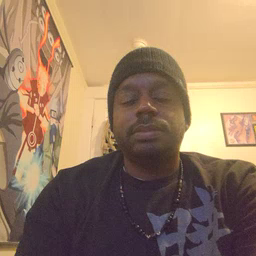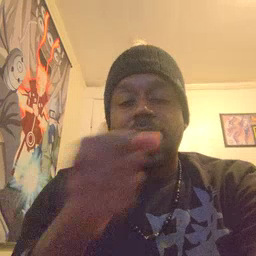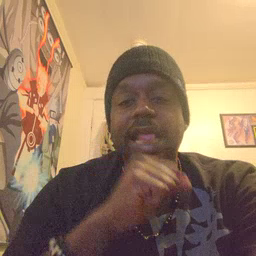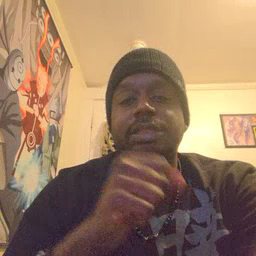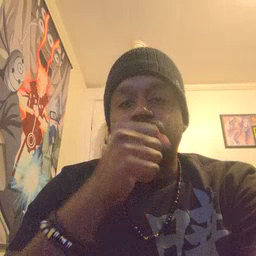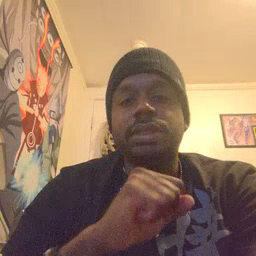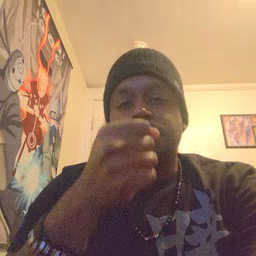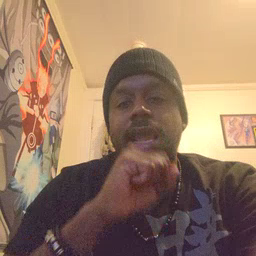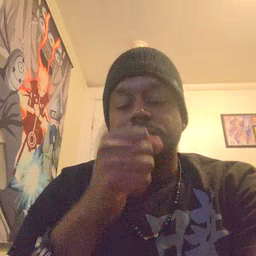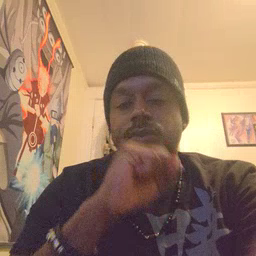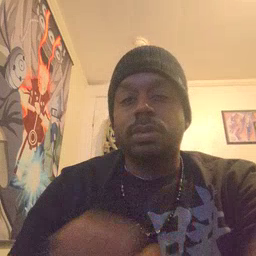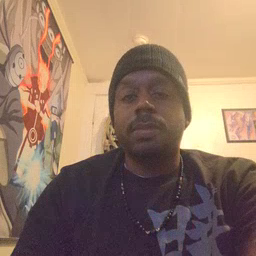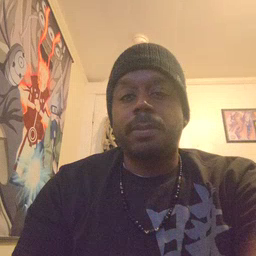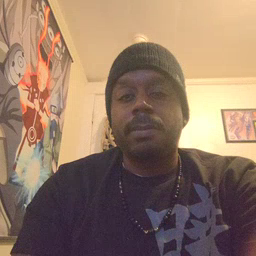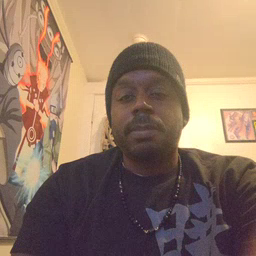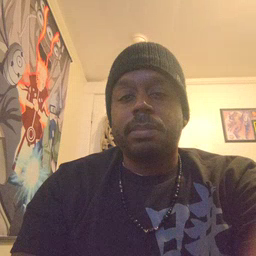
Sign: icecream